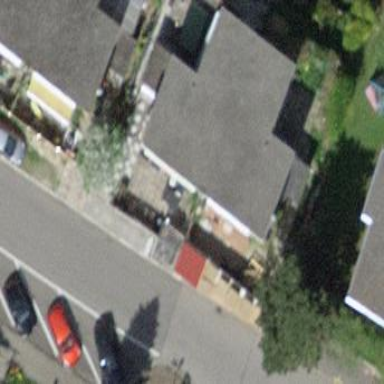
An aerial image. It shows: Semidetached house with flat roof.